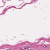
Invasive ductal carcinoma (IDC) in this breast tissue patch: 0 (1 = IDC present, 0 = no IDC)